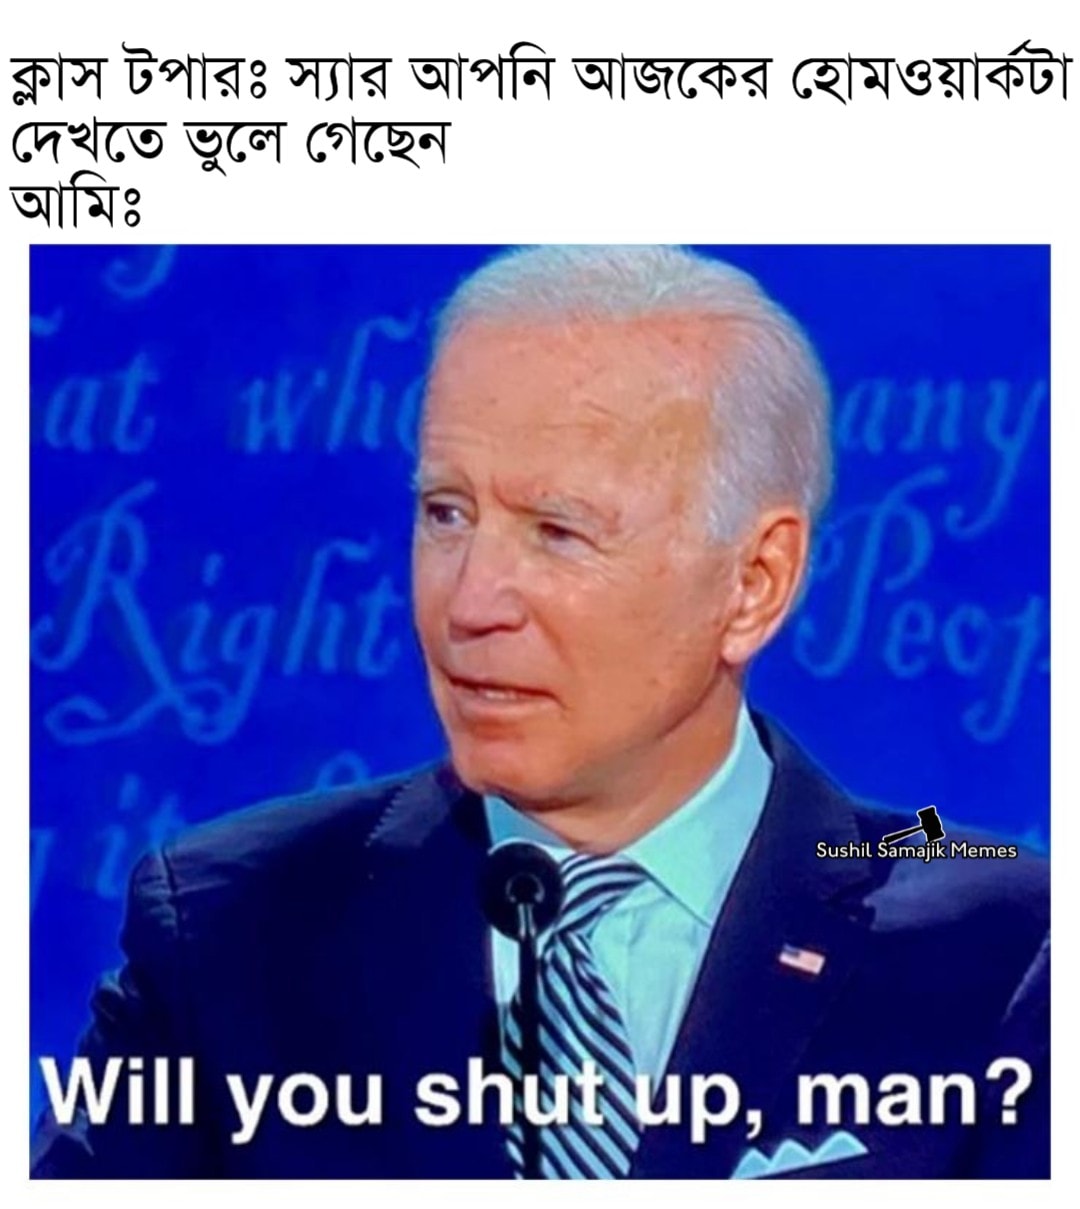
Caption: ক্লাস টপারঃ  স্যার আপনি আজকের হোমওয়ার্কটা দেখতে ভুলে গেছেন    আমিঃ     Will you shut up , man ?
Label: non-hate